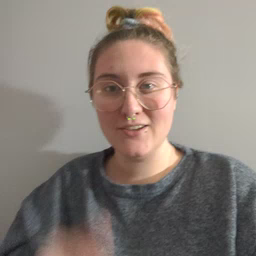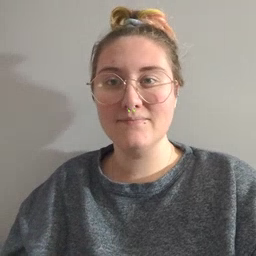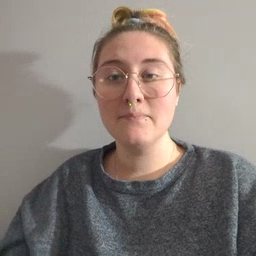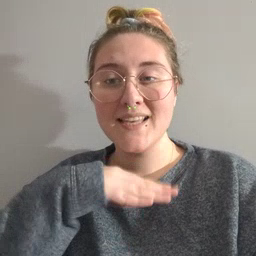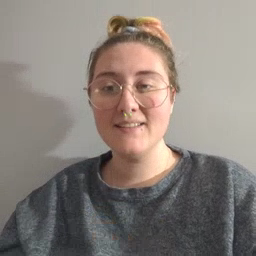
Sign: pig